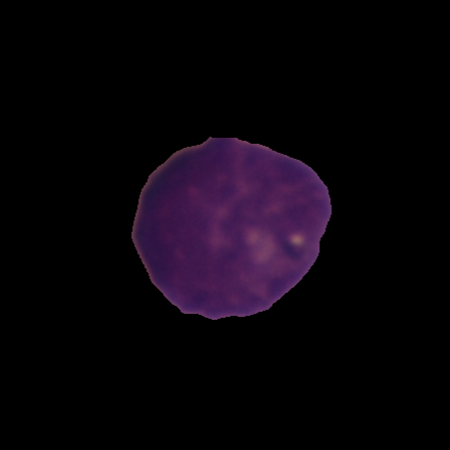
Label: healthy